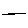
Label: line